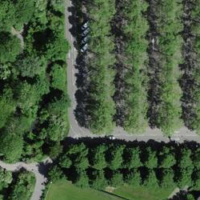
EUNIS habitat code: 53
Species observed at this site:
Prunus spinosa